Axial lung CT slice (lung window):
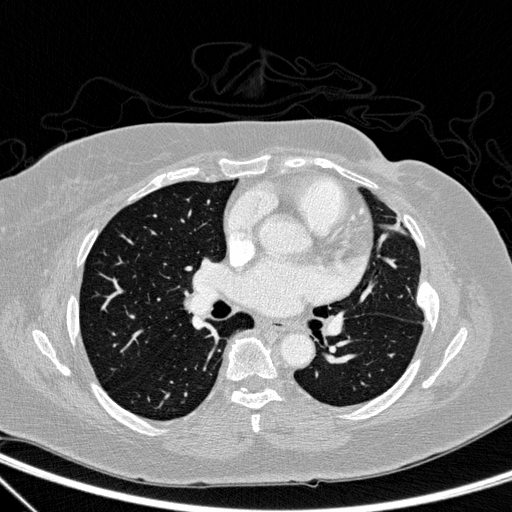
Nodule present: no